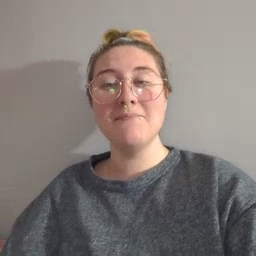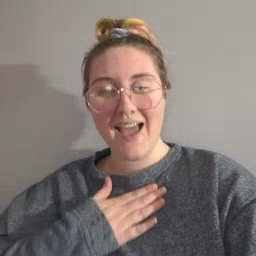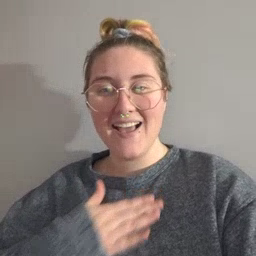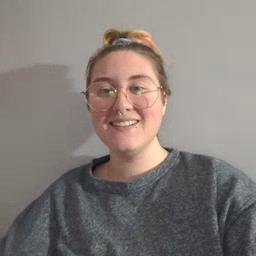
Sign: minemy